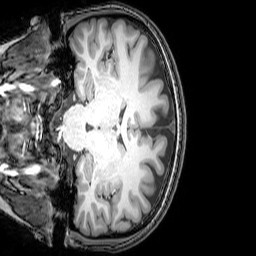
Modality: T1w
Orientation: coronal
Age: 21
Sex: female
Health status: healthy
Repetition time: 0.081 s
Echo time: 0.037 s